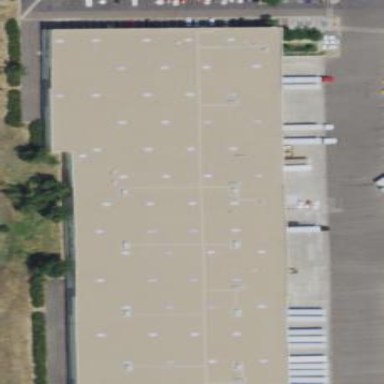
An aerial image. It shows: Warehouse.